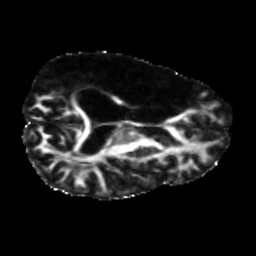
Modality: FA
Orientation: axial
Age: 40
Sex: male
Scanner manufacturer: siemens
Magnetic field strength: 3 T
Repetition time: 5.25 s
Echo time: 0.08 s